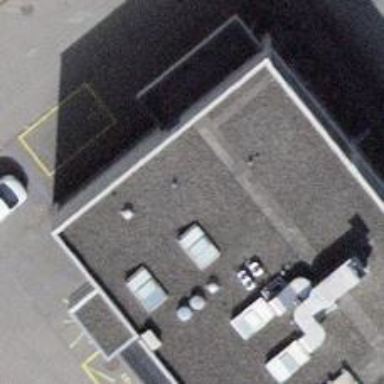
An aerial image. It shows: Restaurant.